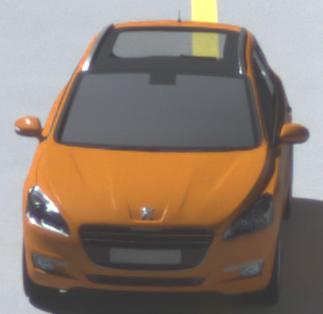
Make: Peugeot
Model: 508 SW 120 VTi
Detailed model: 508 (I) SW
Model produced from: 2011/03
Model produced until: 2014/05
Doors: 5
Color: orange
Road condition: dry road
Daytime: midday
Contrast: high contrast